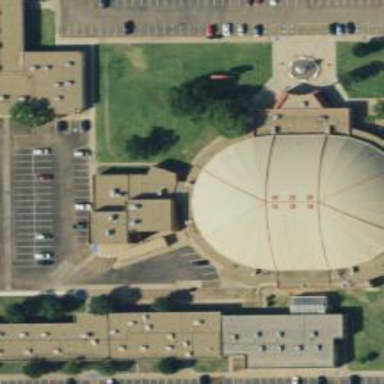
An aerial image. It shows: Sports center building with basketball facilities.